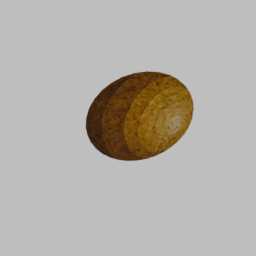
Label: decoration